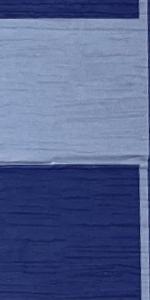
Label: Empty